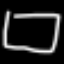
Label: square